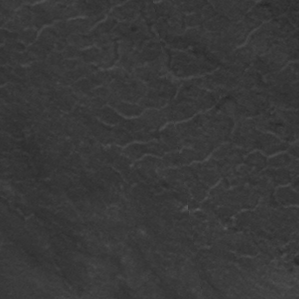
Label: frost